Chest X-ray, AP view. Patient: 55 years old, sex F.
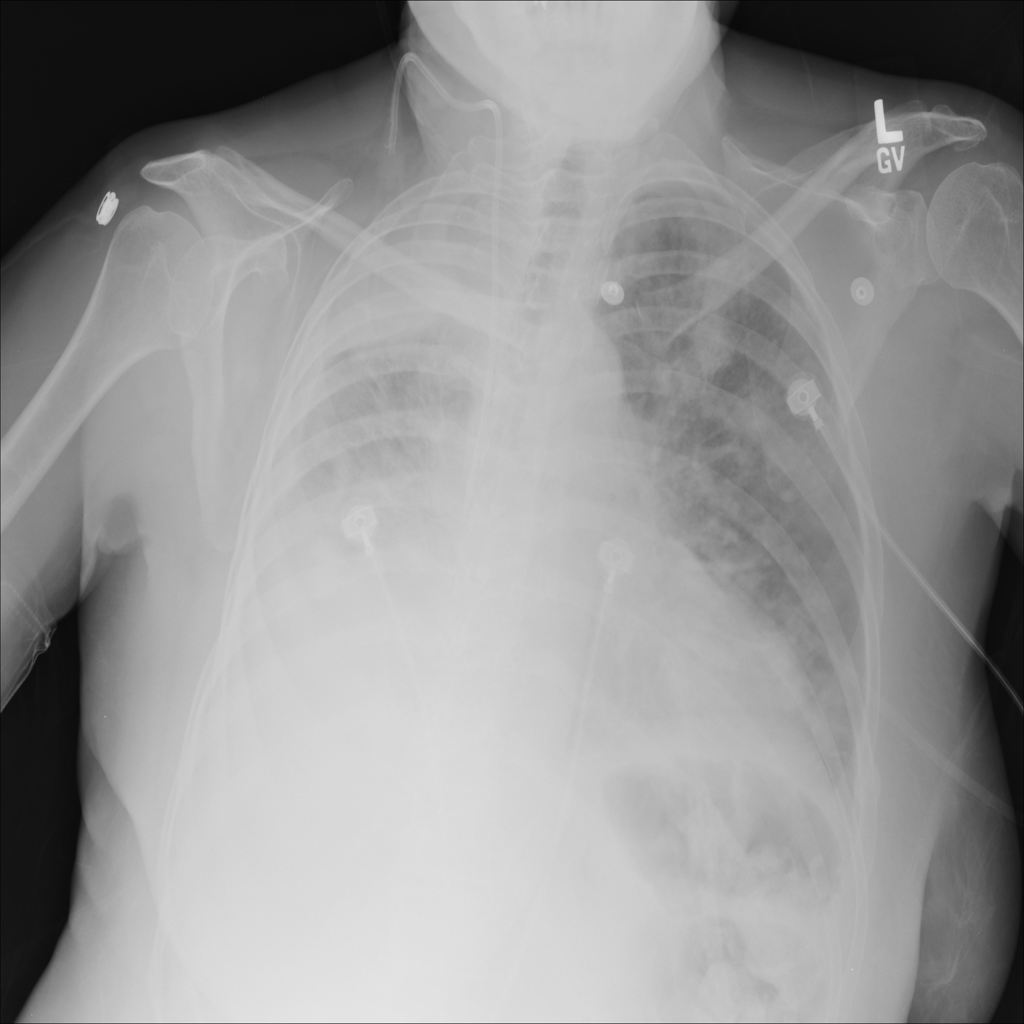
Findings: No Finding